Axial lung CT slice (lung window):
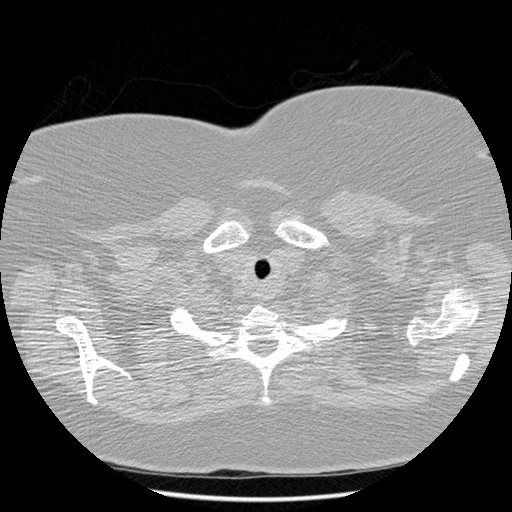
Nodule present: no